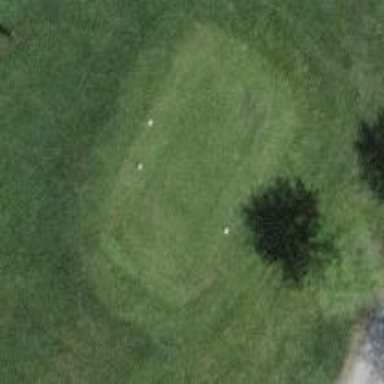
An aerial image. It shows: Grass area designated as golf tee.